Question: ## Summary
- - - - -
## Problem
- -
## My Code
### JS
'''
function calc(){
baseprice=parseInt(document.getElementById("baseprice").value);
units=parseInt(document.getElementById("units").value);
x=baseprice*units;
document.getElementById("sub").value=x;
}
'''
### PHP / SQL
'''
$alter=0;
//previous miscellaneous code
while($rows=mysql_fetch_array($sql))
{
$alter=$alter+1;
//edit
$subCalc="<td><input name='units_".$alter."' id='units_".$alter."' type='hidden' value=".$rows['SUM(pizza_orders.qty)']."><input name='baseprice_".$alter."' id='baseprice_".$alter."' type='text' size='2' onchange='calc(this);'></td><td><input name='sub_".$alter."' id='sub_".$alter."' type='text' size='3'></td></tr>";
//alternates the table row colour by modulus
if ($alter %2 ==0){
echo "<tr><td>".$rows['item_order']."</td>";
echo "<td>".$rows['SUM(pizza_orders.qty)']."</td>".$subCalc;
}else{
echo "<tr class="alt"><td>".$rows['item_order']."</td>";
echo "<td>".$rows['SUM(pizza_orders.qty)']."</td>".$subCalc;
}
}
'''
### Sample Result / Situation

### Extension
Making a grand total at the bottom right, adding all of the sub-totals fields as they are "onchange".
'''
subTotal=parseInt(document.getElementById("sub" + el.id.replace('baseprice', '')).value); document.getElementById("grandtotal")= subTotal+parseInt(document.getElementById("grandtotal").value);
'''
<URL>
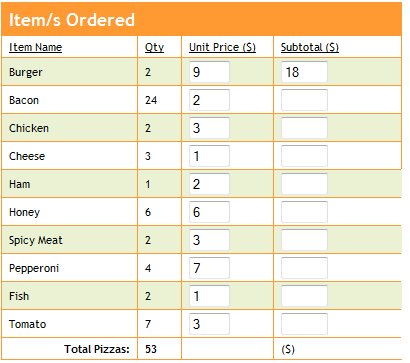
Answer: An id has to be unique on a page, you have multiple input's with the same id on the page. Hence why it is only every performing the calculation on the first input. Your best bet is to append a numerical value to 'baseprice' and 'units' input to distinguish each row. In addition pass the 'this' keyword into the calc function to reference the element that has triggered the function.
Example row:
'''
<tr>
<td>
<input id="units_1" name="units_1" type="hidden" value="10" />
<!-- attach an onchange handler to baseprice_1, when a change is made trigger the calc function. -->
<input id="baseprice_1" name="baseprice_1" type="text" onchange="calc(this);" />
<input id="sub_1" name="sub_1" type="text" />
</td>
</tr>
'''
JS:
'''
/* An array to store the subtotals. */
grandTotalArr = [];
function calc(el){
/* el = this (which is a reference to baseprice_1) */
baseprice=parseInt(el.value);
units=parseInt(document.getElementById("units" + el.id.replace('baseprice', '')).value);
x=baseprice*units;
document.getElementById("sub" + el.id.replace('baseprice', '')).value=x;
/* Store the subtotal in the grandTotalArr using it's id as the key. */
grandTotalArr["sub" + el.id.replace('baseprice', '')] = x;
/* Implode all values with the + operator, and evaluate as a JS expression. Once evaluated, update the grand total. */
document.getElementById('grand_total').value = eval(grandTotalArr.join('+'));
}
'''